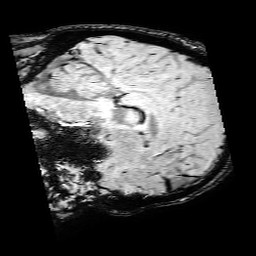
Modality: SWI
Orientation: sagittal
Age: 30
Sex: male
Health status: ill
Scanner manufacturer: philips
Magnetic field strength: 3 T
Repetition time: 0.031 s